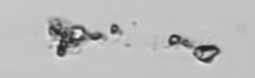
Label: detritus